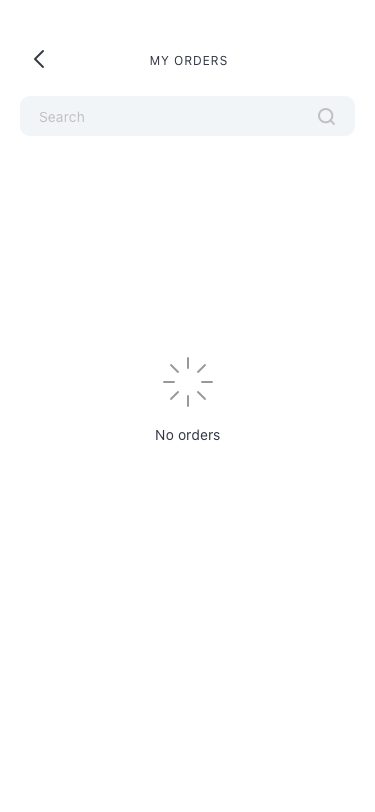
Text in this UI design:
No orders
MY ORDERS